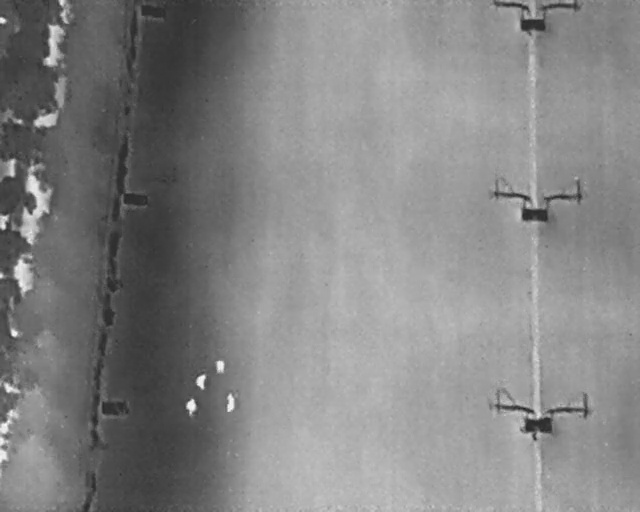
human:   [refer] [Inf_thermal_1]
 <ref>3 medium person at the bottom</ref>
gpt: <box>[[33, 70, 35, 72, 2], [29, 73, 32, 75, 2], [34, 77, 37, 79, 2]]</box>